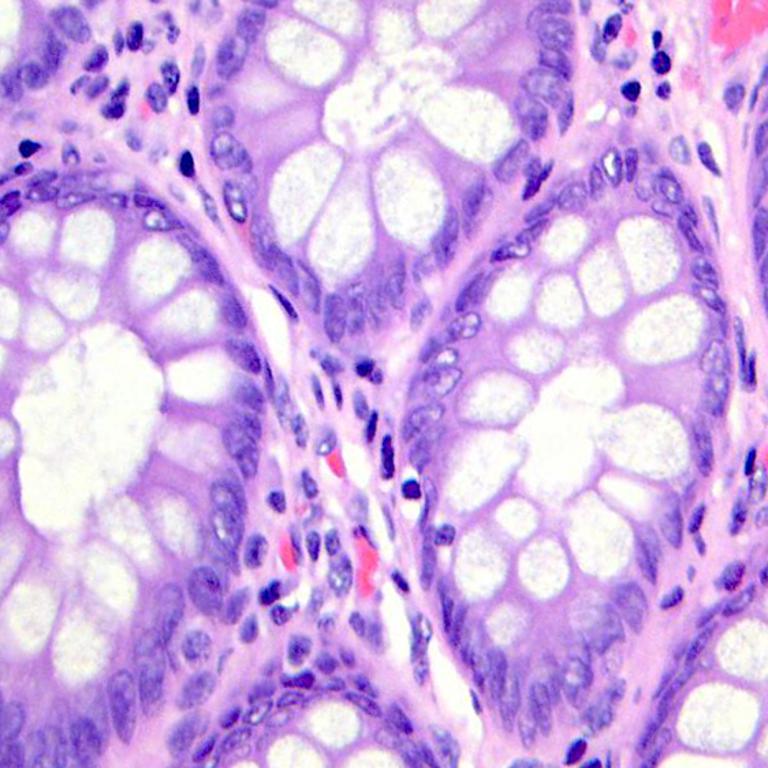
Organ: colon
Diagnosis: benign